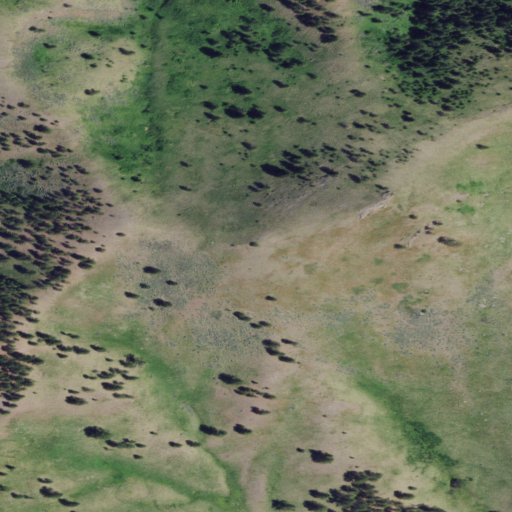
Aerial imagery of mountain in Montana named Flying A Butte containing grassland, shrub, and evergreen forest